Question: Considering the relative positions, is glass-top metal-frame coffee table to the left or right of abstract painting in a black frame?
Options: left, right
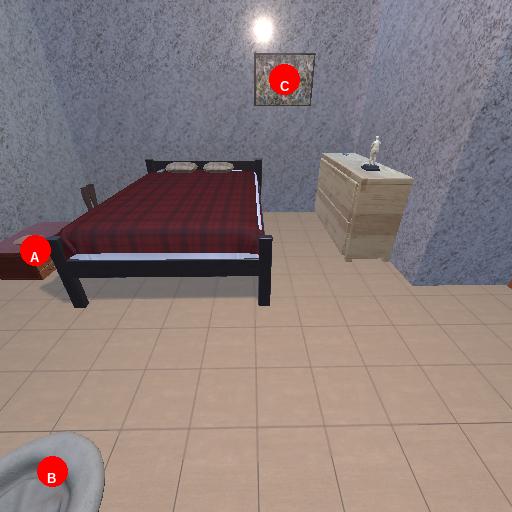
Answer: left